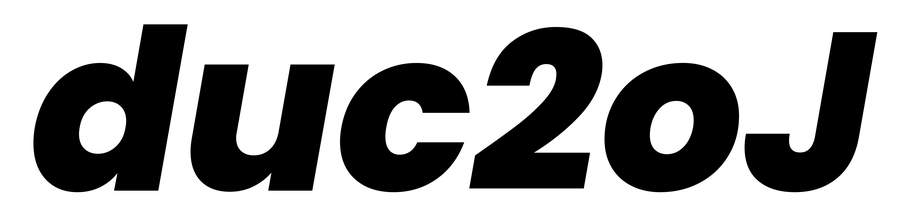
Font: Poppins-ExtraBoldItalic